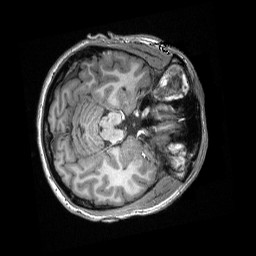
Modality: T1w
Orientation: axial
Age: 33
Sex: female
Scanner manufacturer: siemens
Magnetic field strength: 3 T
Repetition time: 2.3 s
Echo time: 0.00308 s